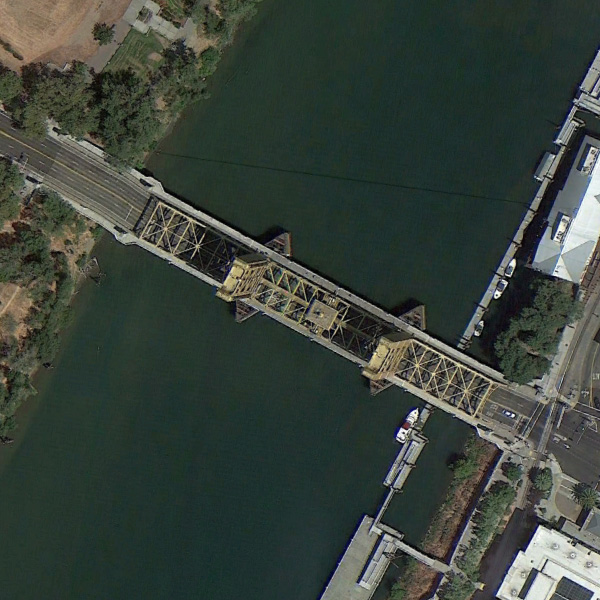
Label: Bridge